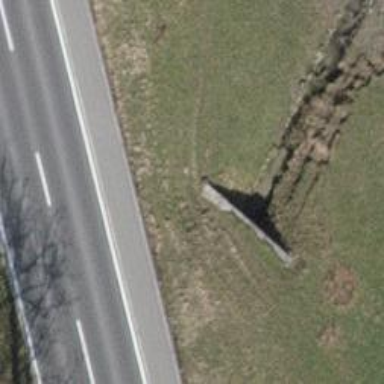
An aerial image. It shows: Culvert tunnel.